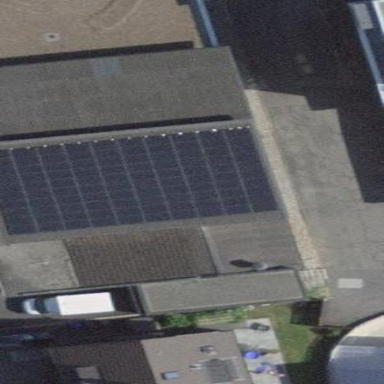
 consisting of solar photovoltaic panels."